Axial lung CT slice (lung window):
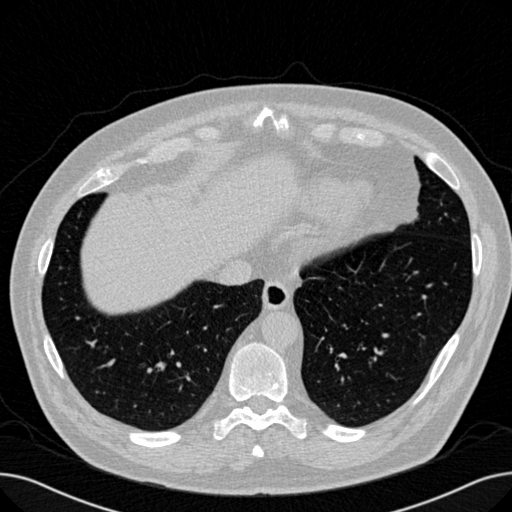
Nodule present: no